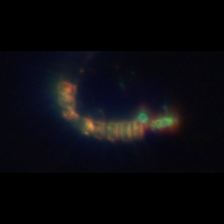
Taxon: Chaetoceros
Group: Diatoms